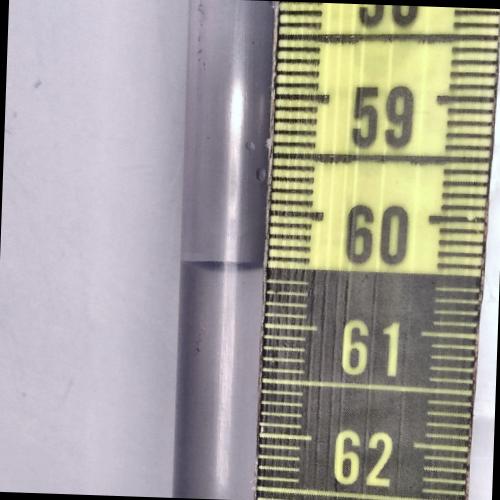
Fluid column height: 60.5 cm